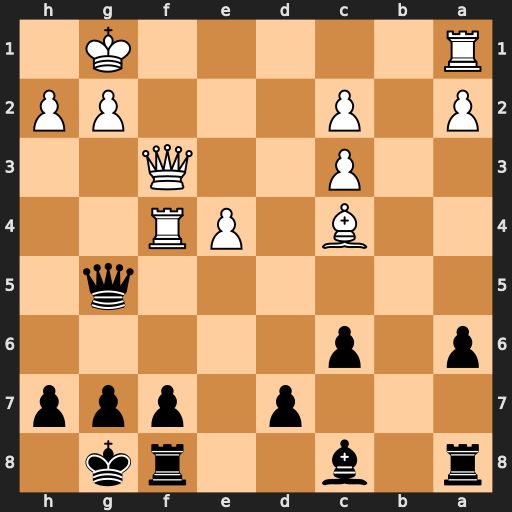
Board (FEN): r1b2rk1/3p1ppp/p1p5/6q1/2B1PR2/2P2Q2/P1P3PP/R5K1
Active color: b
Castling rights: -
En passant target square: -
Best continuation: Qc5+ Qf2 Qxc4